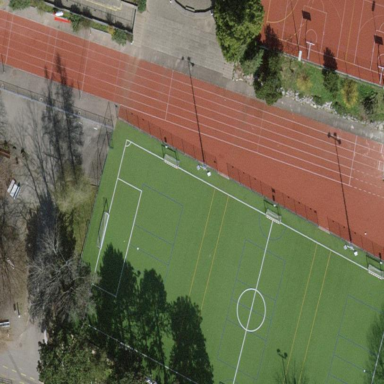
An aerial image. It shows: Athletic track located in leisure land area.